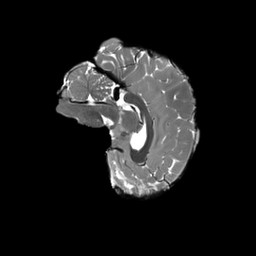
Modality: T2w
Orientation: sagittal
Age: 20
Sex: female
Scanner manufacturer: siemens
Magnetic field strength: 3 T
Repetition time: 3.2 s
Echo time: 0.566 s